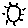
Label: sun